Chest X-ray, AP view. Patient: 34 years old, sex M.
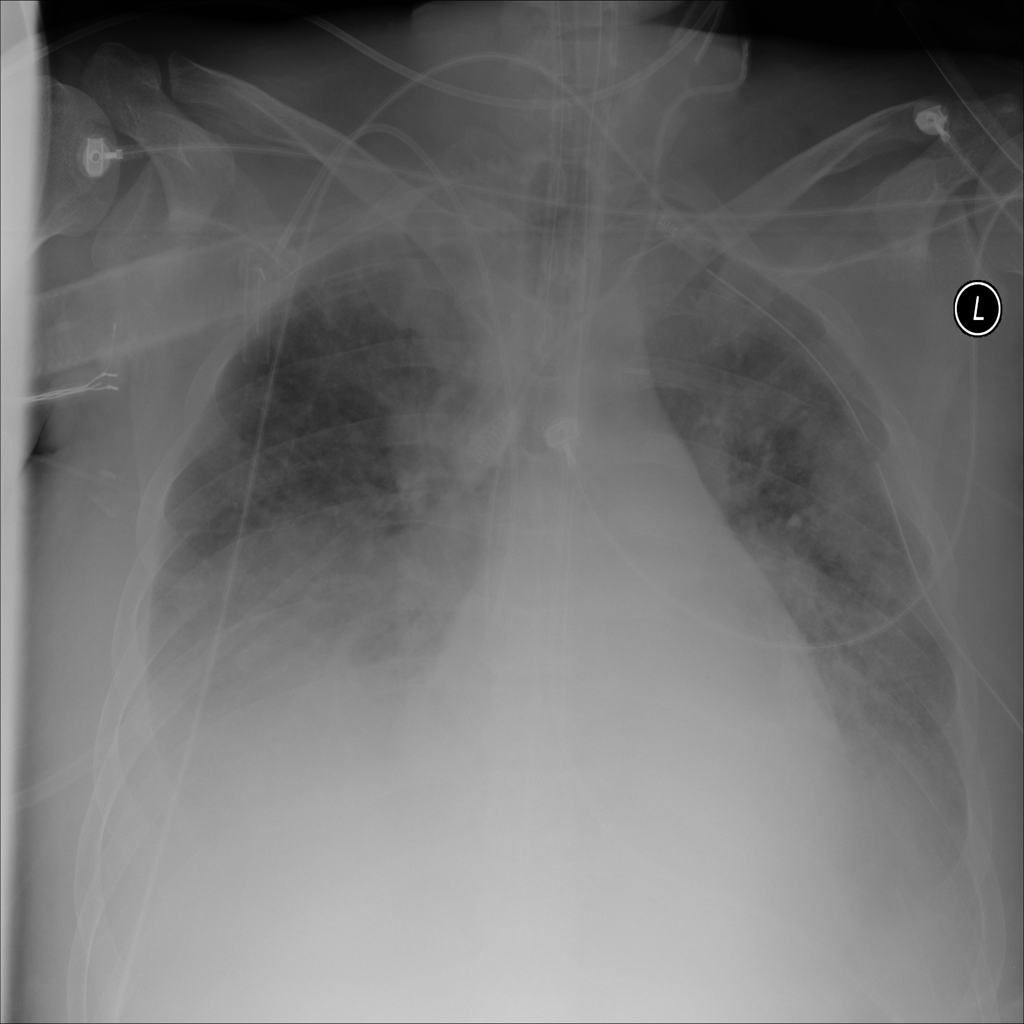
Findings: Infiltration